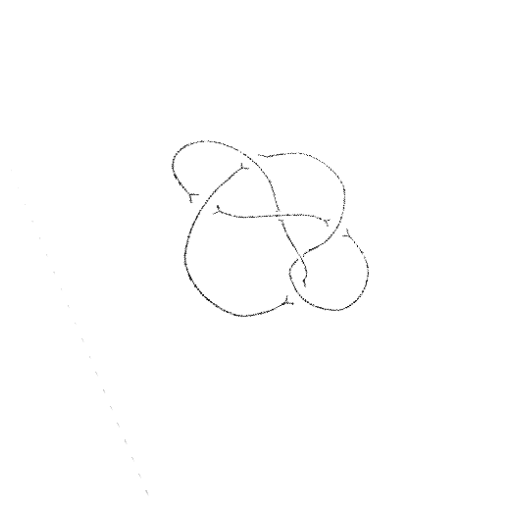
Crossing number: 6